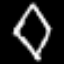
Label: diamond